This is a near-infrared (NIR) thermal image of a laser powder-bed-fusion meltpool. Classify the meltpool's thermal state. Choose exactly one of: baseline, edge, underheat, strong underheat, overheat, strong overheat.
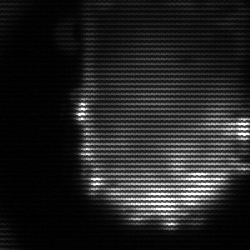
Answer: baseline